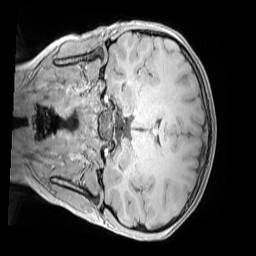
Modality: MP2RAGE
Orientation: coronal
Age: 10
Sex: female
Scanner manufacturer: siemens
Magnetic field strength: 3 T
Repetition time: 4 s
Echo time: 0.00303 s